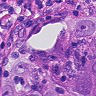
Metastatic tissue present: yes